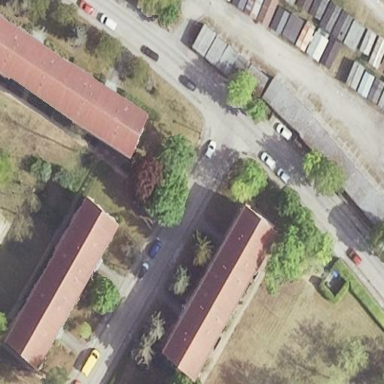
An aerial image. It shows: Gabled roof apartments building.